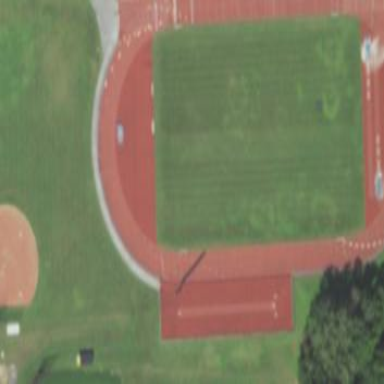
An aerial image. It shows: Athletics stadium used for leisure sports.